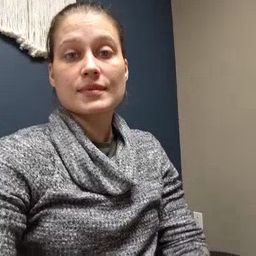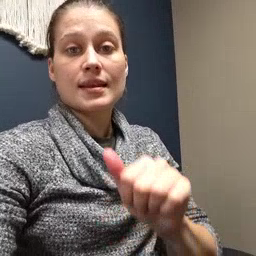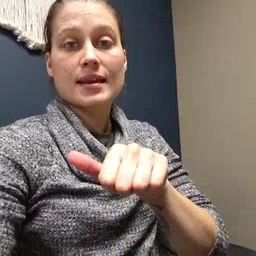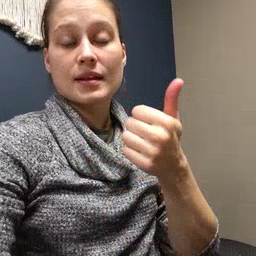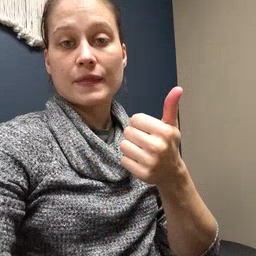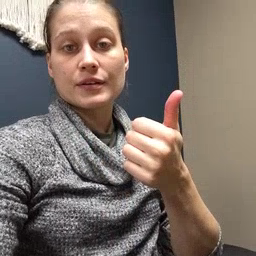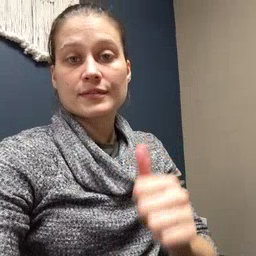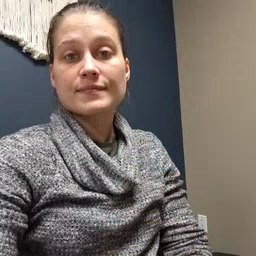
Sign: another